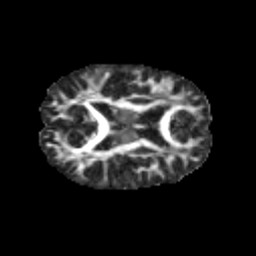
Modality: FA
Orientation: axial
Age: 12
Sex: male
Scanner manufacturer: siemens
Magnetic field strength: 3 T
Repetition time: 3.8 s
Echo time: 0.07 s